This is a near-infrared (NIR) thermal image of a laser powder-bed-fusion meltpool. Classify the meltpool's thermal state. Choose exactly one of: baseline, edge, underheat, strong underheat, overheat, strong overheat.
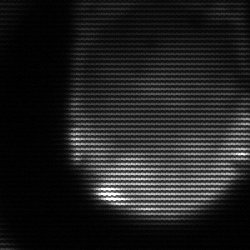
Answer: edge